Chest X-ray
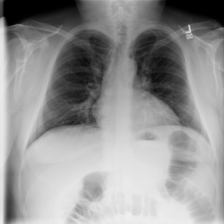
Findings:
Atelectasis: negative
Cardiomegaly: negative
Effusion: negative
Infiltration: negative
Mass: negative
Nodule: negative
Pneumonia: negative
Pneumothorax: negative
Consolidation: negative
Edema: negative
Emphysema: negative
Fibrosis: negative
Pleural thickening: negative
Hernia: negative